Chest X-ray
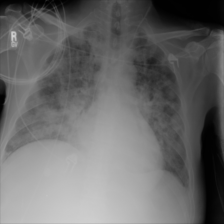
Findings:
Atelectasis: negative
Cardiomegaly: negative
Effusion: negative
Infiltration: positive
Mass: negative
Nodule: negative
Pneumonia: negative
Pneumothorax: negative
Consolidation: negative
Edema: negative
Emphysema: negative
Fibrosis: negative
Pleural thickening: negative
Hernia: negative